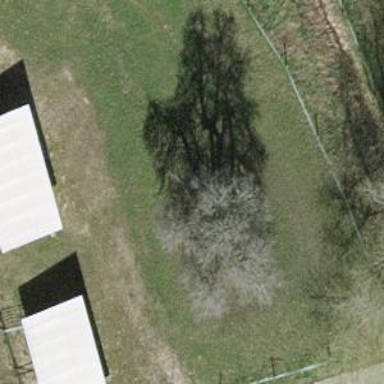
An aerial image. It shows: Beautiful tree in nature.